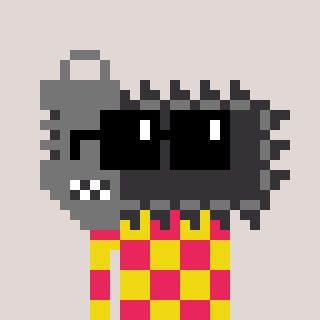
a pixel art character with square black sunglasses, a chainsaw-shaped head and a yellow-colored body on a warm background